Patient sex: M
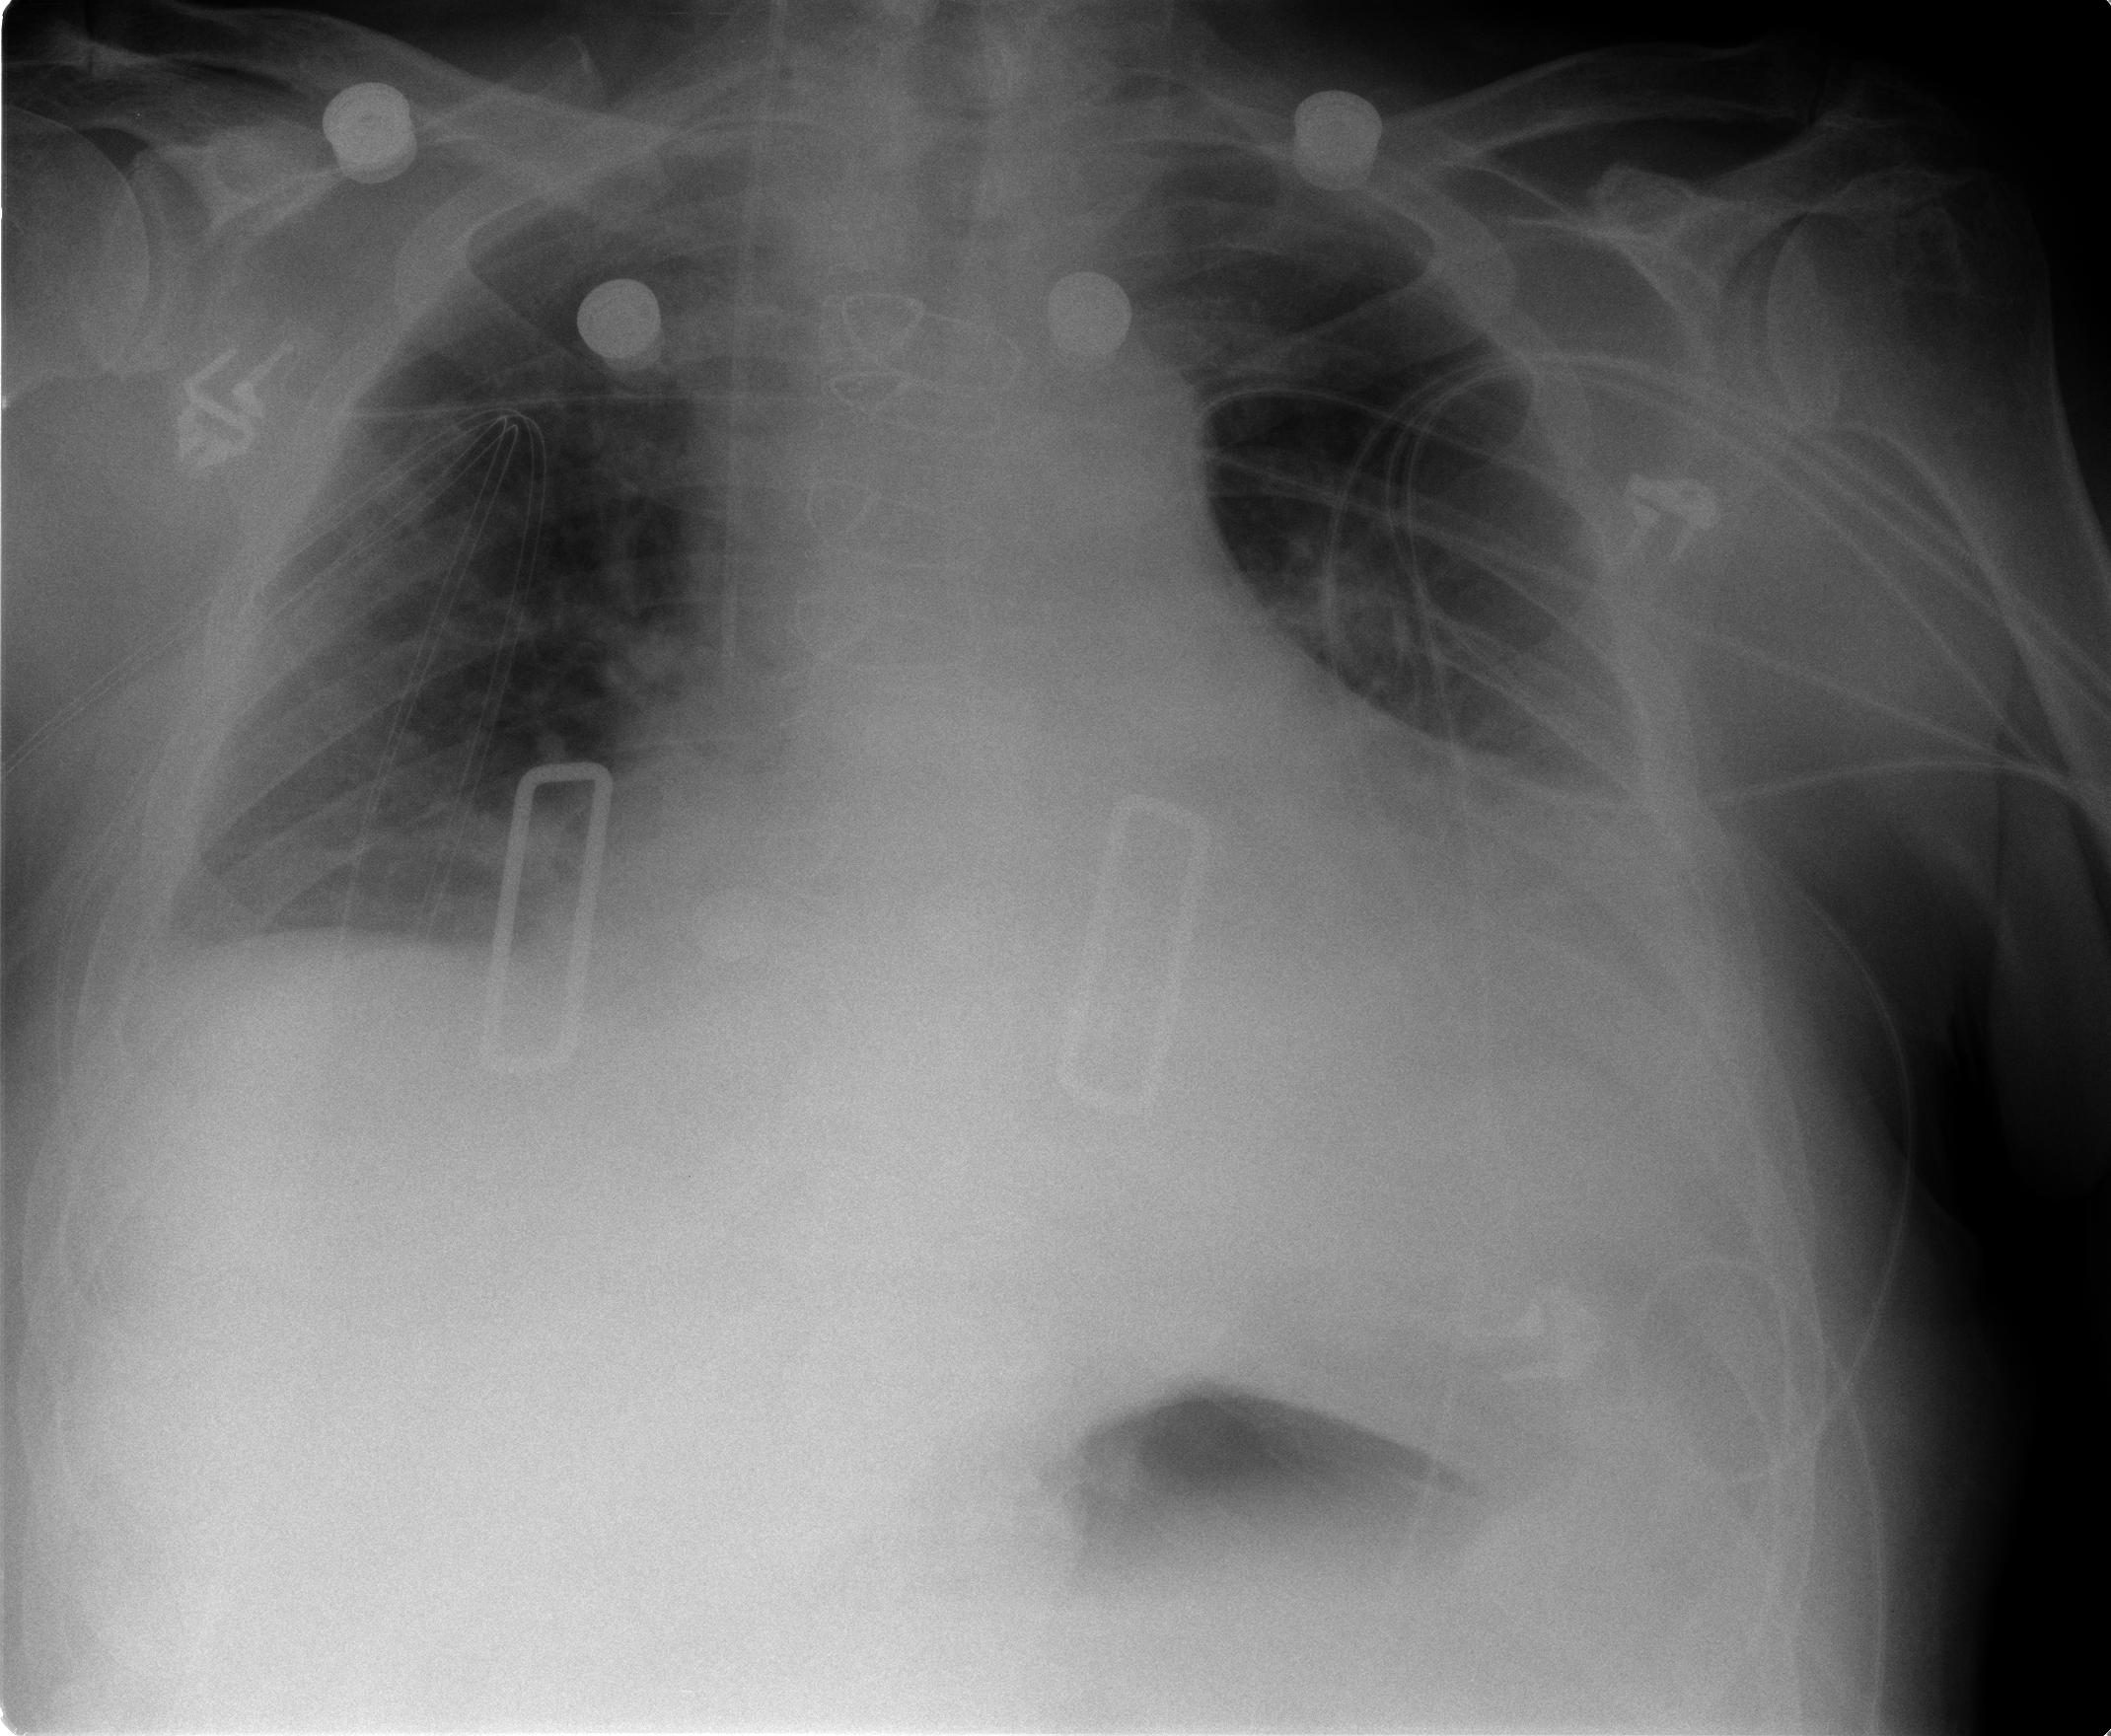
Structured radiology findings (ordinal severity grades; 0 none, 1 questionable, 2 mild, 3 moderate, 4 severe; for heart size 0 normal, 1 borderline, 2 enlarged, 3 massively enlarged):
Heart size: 2
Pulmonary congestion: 1
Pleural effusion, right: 0
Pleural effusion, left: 2
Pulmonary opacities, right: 0
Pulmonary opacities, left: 0
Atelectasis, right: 1
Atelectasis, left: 2